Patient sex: M
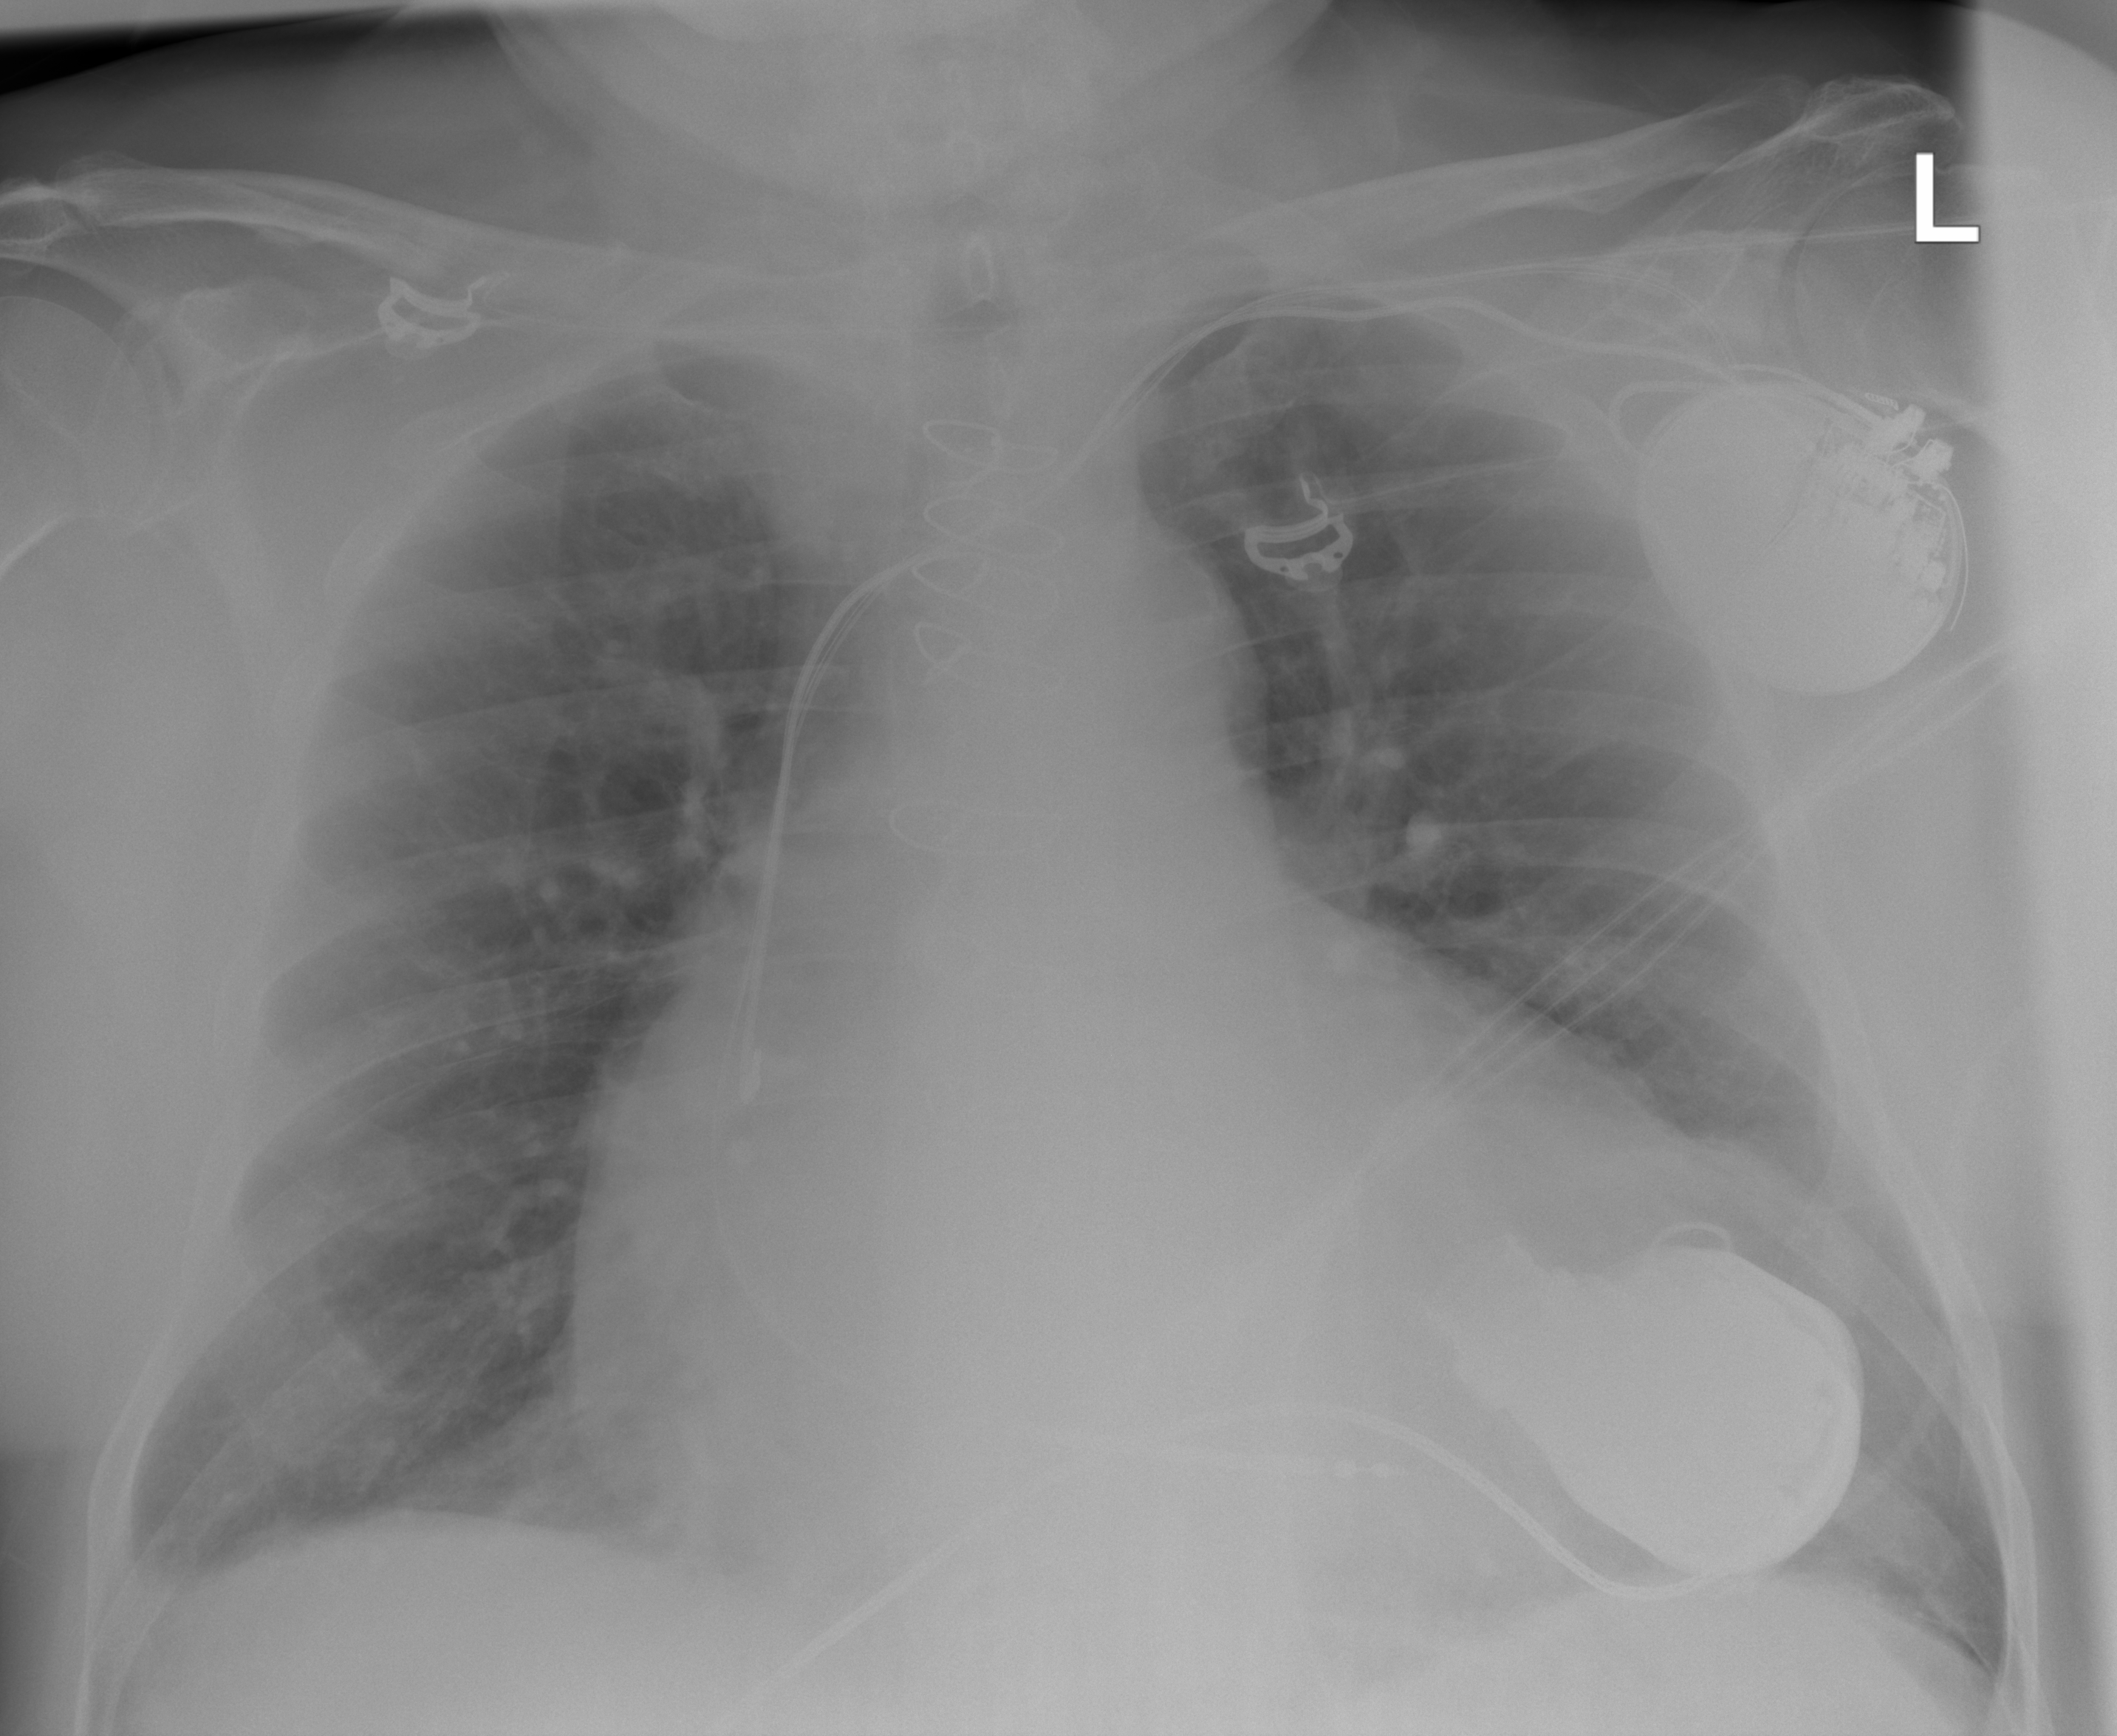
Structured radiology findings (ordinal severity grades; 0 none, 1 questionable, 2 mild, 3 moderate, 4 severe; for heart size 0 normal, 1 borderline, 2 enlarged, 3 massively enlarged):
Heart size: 3
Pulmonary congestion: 2
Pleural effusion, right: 2
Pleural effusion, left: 0
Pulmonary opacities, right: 0
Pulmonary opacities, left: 0
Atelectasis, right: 0
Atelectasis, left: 2